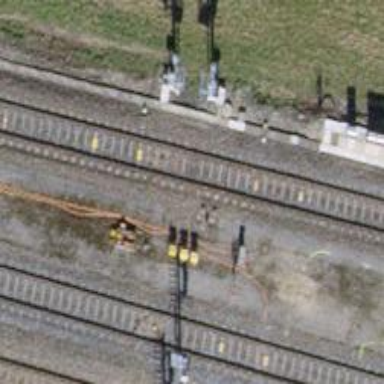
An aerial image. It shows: Railway signal.